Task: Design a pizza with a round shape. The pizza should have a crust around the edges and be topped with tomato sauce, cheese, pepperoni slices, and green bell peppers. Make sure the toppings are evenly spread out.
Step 126:
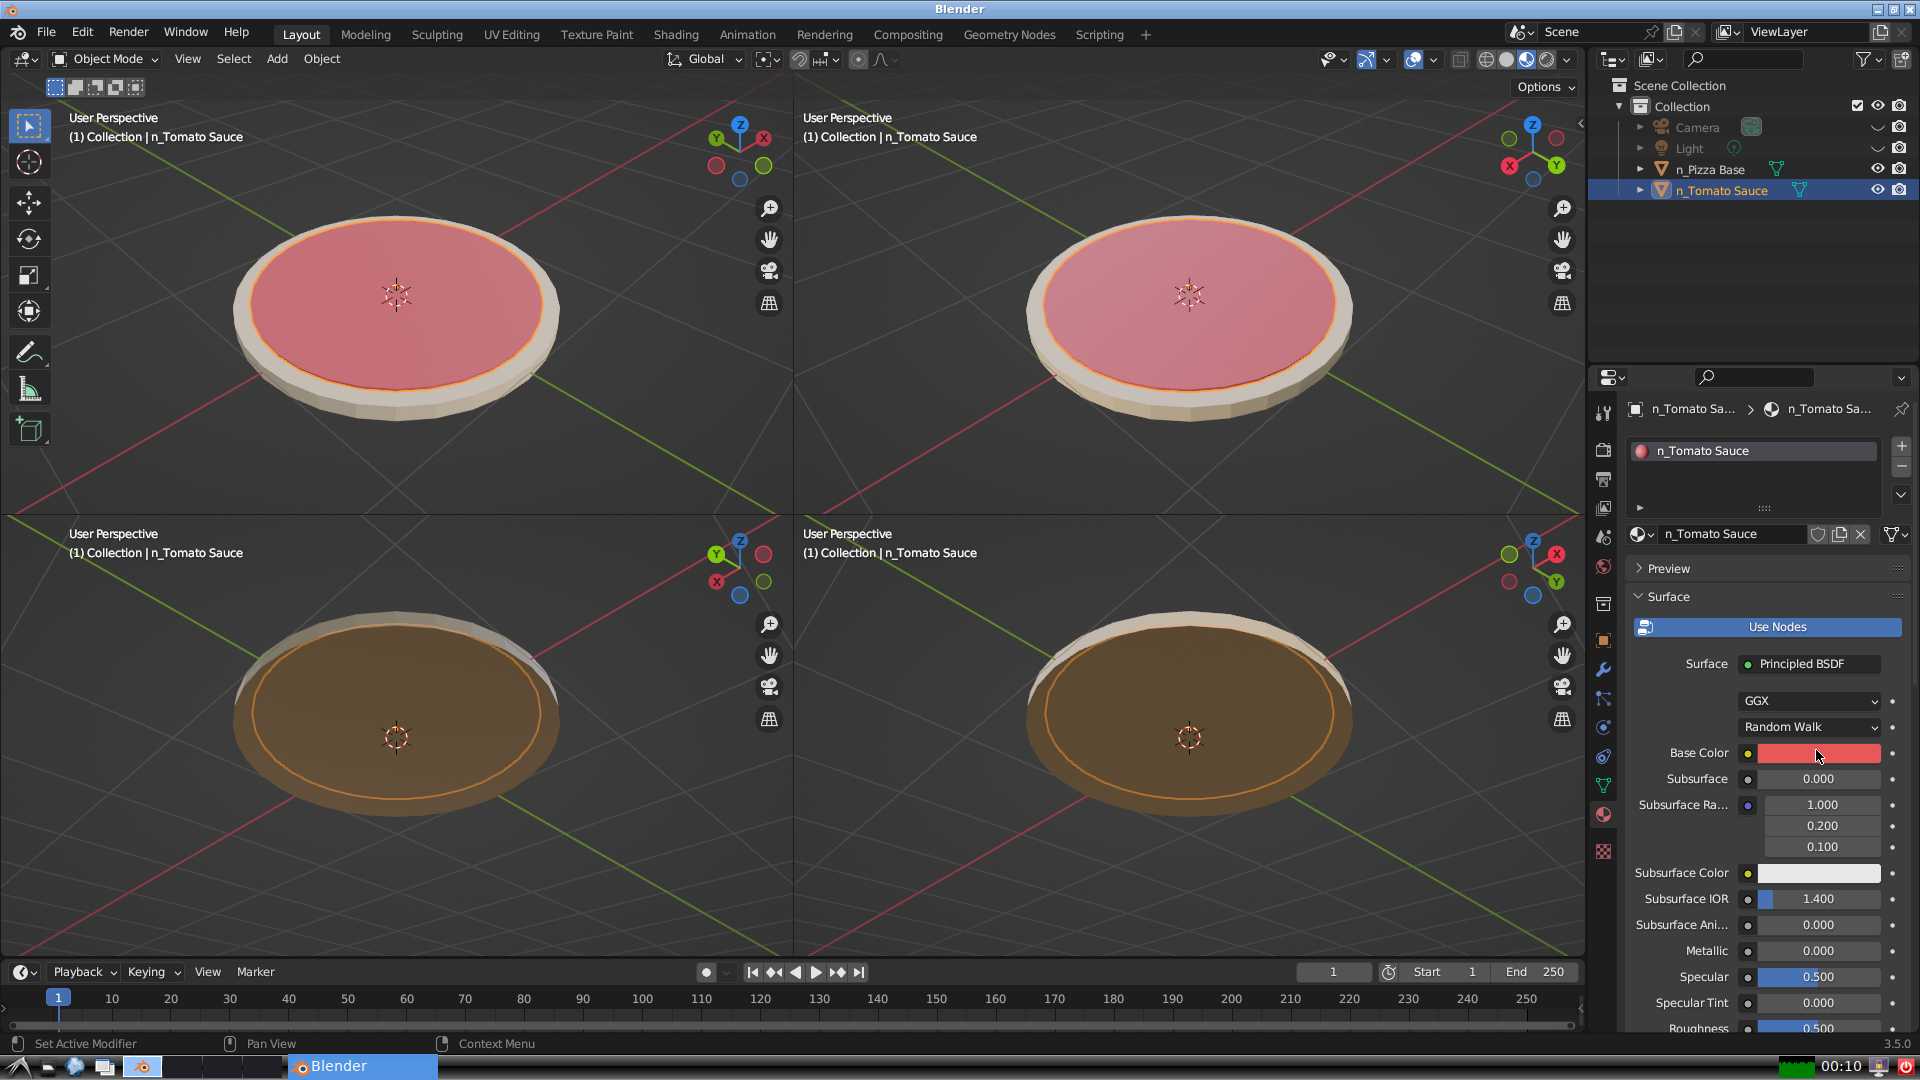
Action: {"mouse_move": [278, 58]}